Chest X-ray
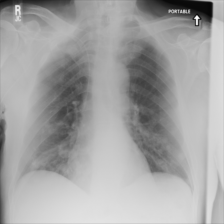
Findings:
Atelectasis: negative
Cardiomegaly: negative
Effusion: negative
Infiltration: negative
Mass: negative
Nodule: negative
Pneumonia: negative
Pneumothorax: negative
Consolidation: negative
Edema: negative
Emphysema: negative
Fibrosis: negative
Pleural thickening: negative
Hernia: negative